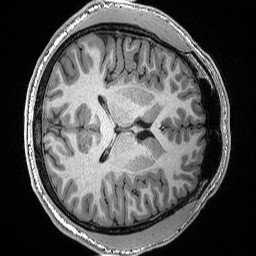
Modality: T1w
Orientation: axial
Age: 22
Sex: male
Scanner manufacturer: siemens
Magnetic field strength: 3 T
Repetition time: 2.53 s
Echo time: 0.0033 s